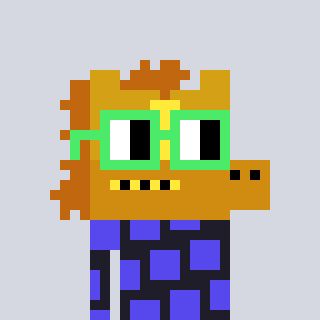
a pixel art character with square light green glasses, a yellow horse-shaped head and a grayscale-colored body on a cool background